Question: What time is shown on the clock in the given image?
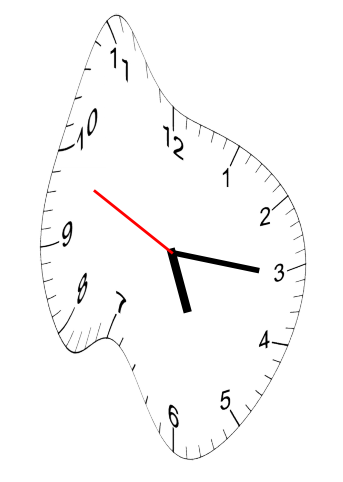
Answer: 05:15:49